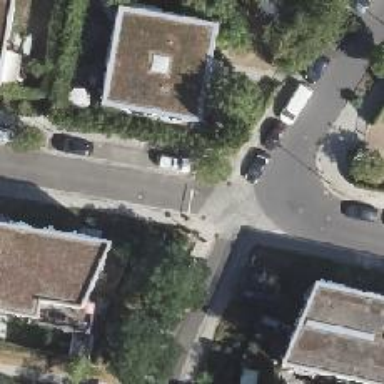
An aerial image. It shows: Residential road with sidewalks on both sides.